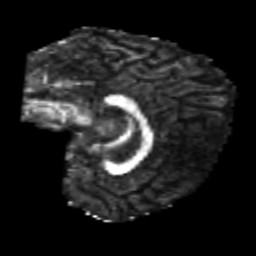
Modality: FA
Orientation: sagittal
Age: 25
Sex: female
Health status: healthy
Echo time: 0.074 s